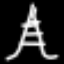
Label: The Eiffel Tower